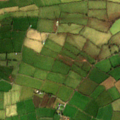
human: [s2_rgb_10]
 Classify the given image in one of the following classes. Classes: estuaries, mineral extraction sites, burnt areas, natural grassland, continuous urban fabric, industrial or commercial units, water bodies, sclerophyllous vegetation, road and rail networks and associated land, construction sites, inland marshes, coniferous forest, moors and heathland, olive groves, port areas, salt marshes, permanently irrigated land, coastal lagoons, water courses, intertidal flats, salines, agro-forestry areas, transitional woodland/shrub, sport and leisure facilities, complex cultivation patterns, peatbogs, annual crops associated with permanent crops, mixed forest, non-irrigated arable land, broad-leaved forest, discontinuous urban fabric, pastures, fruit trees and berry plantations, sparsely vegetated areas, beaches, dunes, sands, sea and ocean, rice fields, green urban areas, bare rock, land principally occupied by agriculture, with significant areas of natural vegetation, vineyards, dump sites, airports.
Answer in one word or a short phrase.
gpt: non-irrigated arable land, pastures, complex cultivation patterns